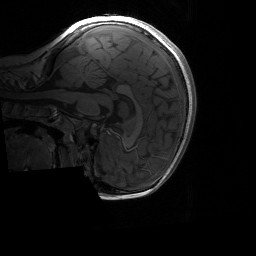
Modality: T1w
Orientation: sagittal
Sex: male
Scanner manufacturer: siemens
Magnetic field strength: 3 T
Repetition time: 1.9 s
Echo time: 0.00243 s